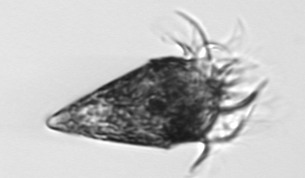
Label: Strombidium_wulffi